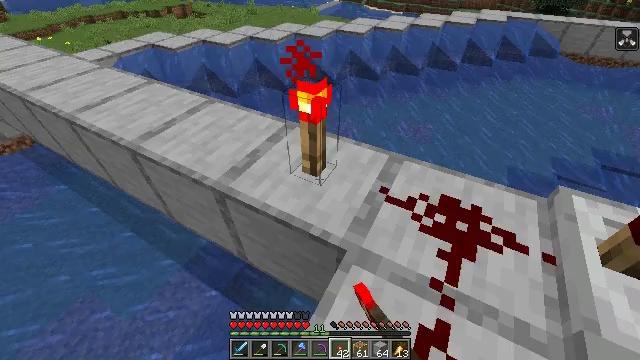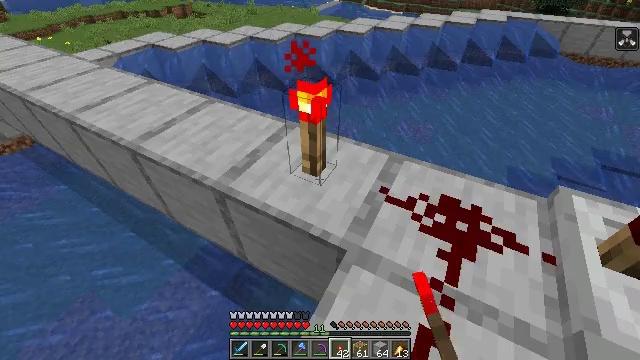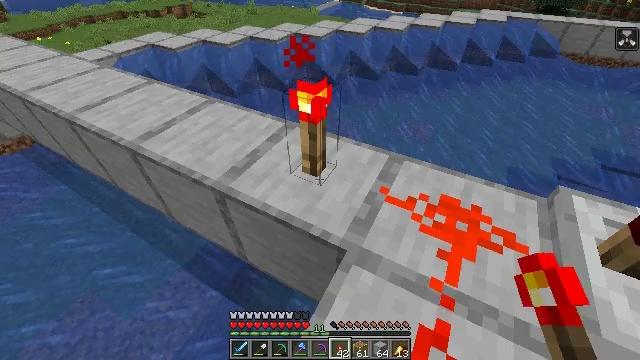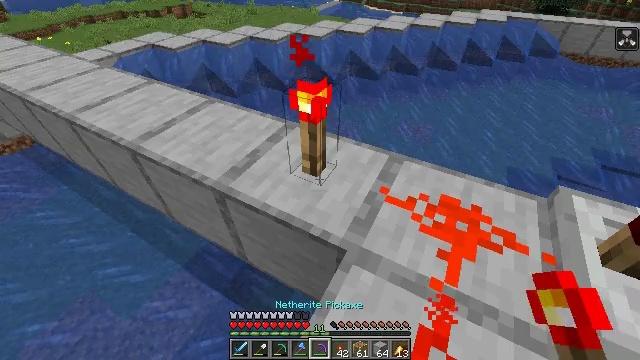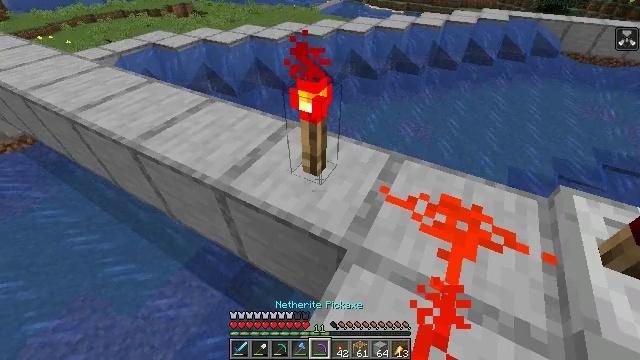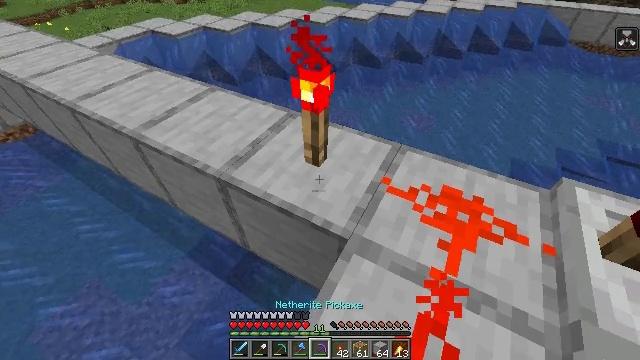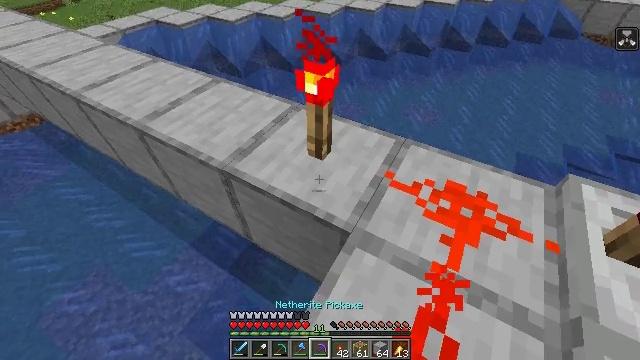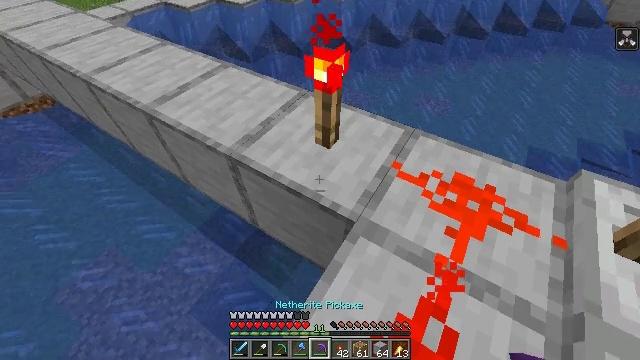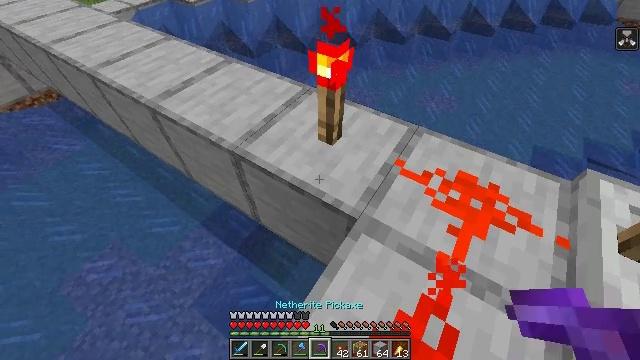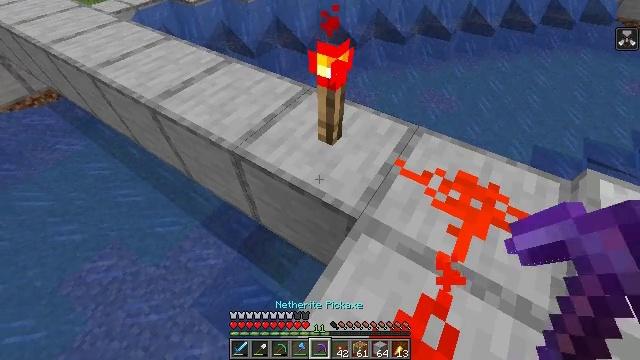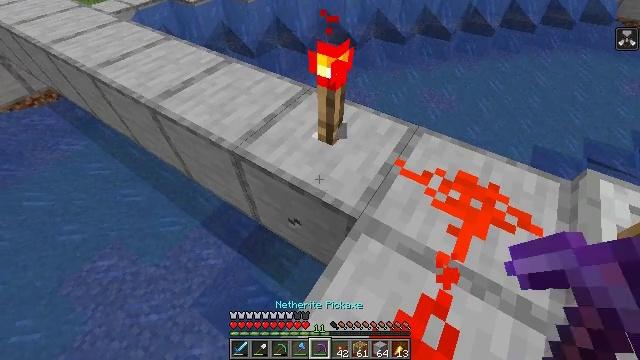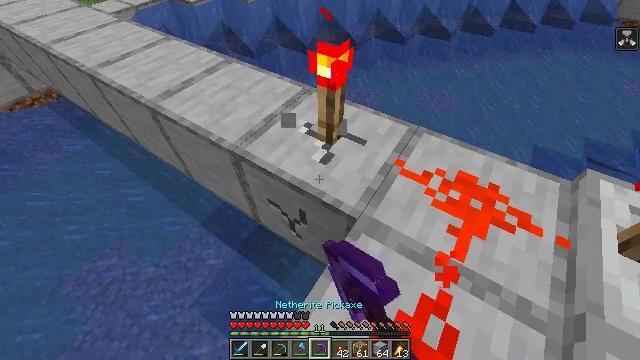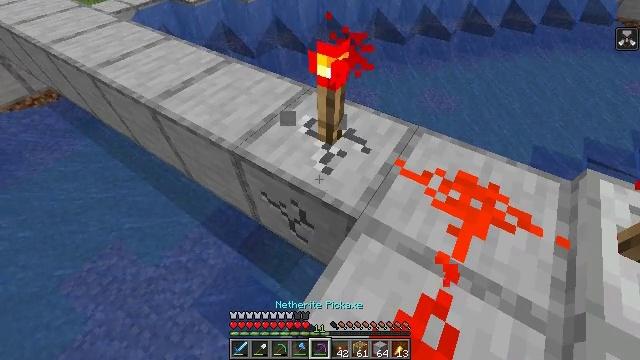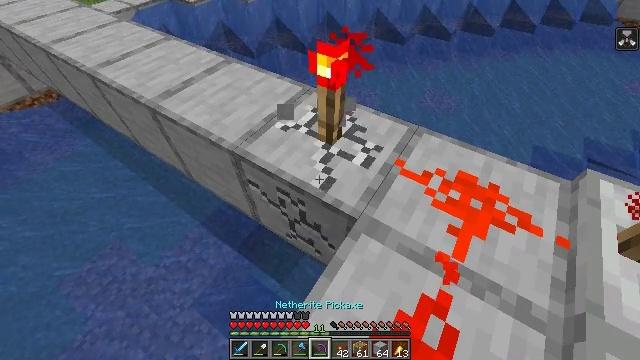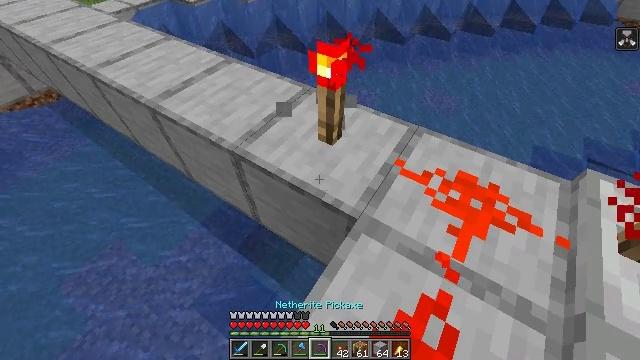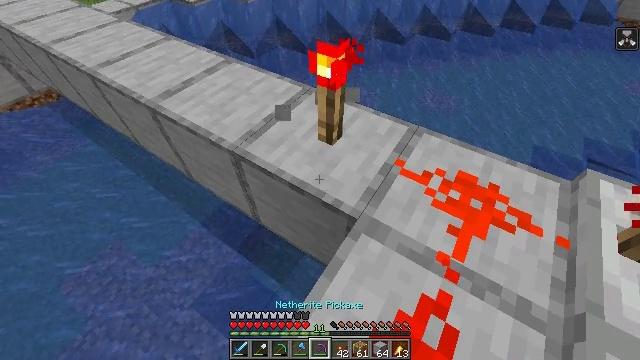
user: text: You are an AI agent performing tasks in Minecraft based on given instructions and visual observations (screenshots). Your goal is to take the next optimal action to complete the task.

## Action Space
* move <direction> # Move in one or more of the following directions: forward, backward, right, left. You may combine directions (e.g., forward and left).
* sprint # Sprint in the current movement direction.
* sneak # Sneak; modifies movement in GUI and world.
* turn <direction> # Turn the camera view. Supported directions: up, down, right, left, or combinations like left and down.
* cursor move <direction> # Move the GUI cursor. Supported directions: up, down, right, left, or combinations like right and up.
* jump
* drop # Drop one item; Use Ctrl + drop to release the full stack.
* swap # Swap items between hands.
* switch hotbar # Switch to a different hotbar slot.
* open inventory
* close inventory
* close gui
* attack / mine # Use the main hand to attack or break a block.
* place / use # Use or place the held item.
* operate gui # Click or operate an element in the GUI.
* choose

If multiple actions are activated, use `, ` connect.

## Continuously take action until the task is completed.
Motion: motion action
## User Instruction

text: Break the smooth stone to collect it.
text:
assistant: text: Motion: sneak
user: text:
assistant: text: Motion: sneak
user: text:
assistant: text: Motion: sneak
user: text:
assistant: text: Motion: sneak
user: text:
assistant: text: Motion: sneak, turn down
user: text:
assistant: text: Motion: sneak, turn left and down
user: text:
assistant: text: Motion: sneak, turn left and down
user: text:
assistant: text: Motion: sneak
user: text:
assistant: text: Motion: sneak
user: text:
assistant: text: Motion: sneak, attack / mine
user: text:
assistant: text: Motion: sneak, attack / mine
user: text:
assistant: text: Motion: sneak, attack / mine
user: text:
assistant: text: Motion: sneak, attack / mine
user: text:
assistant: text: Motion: sneak
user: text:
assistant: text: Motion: sneak
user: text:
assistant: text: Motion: sneak
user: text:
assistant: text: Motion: sneak
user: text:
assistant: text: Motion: sneak
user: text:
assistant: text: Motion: sneak
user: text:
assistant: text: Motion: sneak
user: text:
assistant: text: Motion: sneak
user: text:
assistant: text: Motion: sneak, attack / mine
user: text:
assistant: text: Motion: sneak, turn down, attack / mine
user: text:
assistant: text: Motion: sneak, attack / mine
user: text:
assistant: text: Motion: sneak, attack / mine
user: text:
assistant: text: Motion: sneak, attack / mine
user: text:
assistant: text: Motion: sneak, attack / mine
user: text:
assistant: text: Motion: sneak, attack / mine
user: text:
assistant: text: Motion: sneak, attack / mine
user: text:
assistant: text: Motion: sneak, attack / mine